Question: I see <URL>, and create abstract form tool button. But in RAP I can't configure the icon image.
My tool button is like this :
'''
@Order(10.0)
public class TestPageTool extends AbstractFormToolButton {
@Override
protected String getConfiguredIconId() {
return Icons.EclipseScout;
}
@Override
protected String getConfiguredText() {
return TEXTS.get("TestPage");
}
}
'''
and the result is :

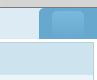
Answer: A solution can be found in the demo application (<URL>
The images are defined twice:
- Client (used in the desktop client):- <URL>
In the RAP client, you also need to customize the CSS, to bind the icon defined in the RAP Bundle with the Tool Button. Check the content of 'application.css' to have an example:
<URL>